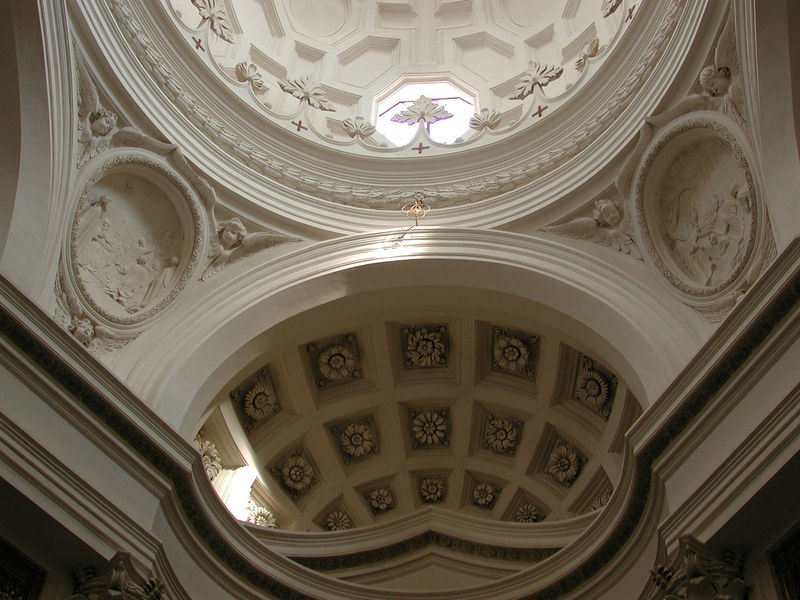
Titel: S. Carlo alle Quattro Fontane in Rom
Künstler: Francesco Borromini
Standort: Rom, S. Carlo alle Quattro Fontane (EU - I - Latium)
Schlagwörter: blumen, fenster, licht, marmor, blüten, architektur, kirche, engel, relief, bogen, kuppel, verzierung, stuck, kreuz, kreise, zwickel, kapitelle, kapitell, gesims, kreuze, rosetten, kassetierung, pendentif, medaillons, pendentig, kreuzt, reliefmedaillons